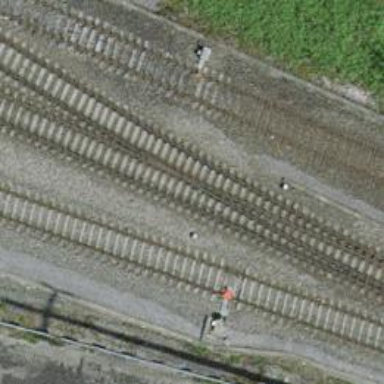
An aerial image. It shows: Electrified rail siding with contact line.